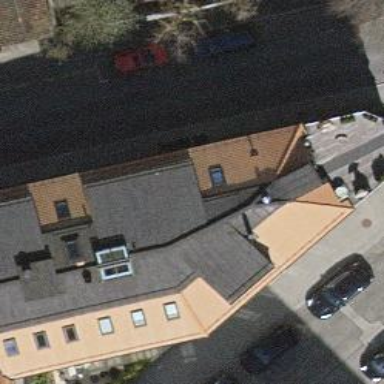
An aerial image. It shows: Apartment for tourism purposes.